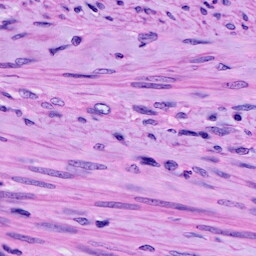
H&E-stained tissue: Cervix